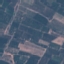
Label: PermanentCrop